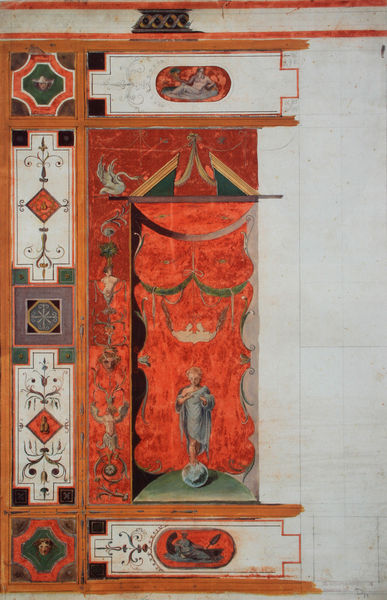
Titel: Teil eines Wandbildes mit Fortuna in Pompeji
Künstler: Gottfried Semper
Standort: Zürich
Institution: ETH Institut für Geschichte und Theorie der Architektur
Schlagwörter: blau, blätter, gemälde, körper, mann, umhang, weiß, grün, blume, busen, frau, grau, kleid, skizze, zeichnung, rot, malerei, muster, ornament, alt, wand, mensch, vögel, figur, gold, engel, brüste, farbig, schwan, italien, abstrakt, banner, dekoration, bordüre, kartusche, weiblich, detail, symmetrie, dekor, ornamente, verzierung, wandgemälde, wandmalerei, antike, umrahmung, torso, jugenstil, kugel, mythologie, rom, buchseite, erdkugel, villa, arabisch, christus, antik, griechisch, mittelalter, rechteckig, rötlich, plan, fresko, unfertig, putti, fresco, fruchtbarkeit, römisch, pompeji, groteske, aufriss, weltkugel, augustus, erdball, aventin